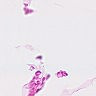
Metastatic tissue present: no